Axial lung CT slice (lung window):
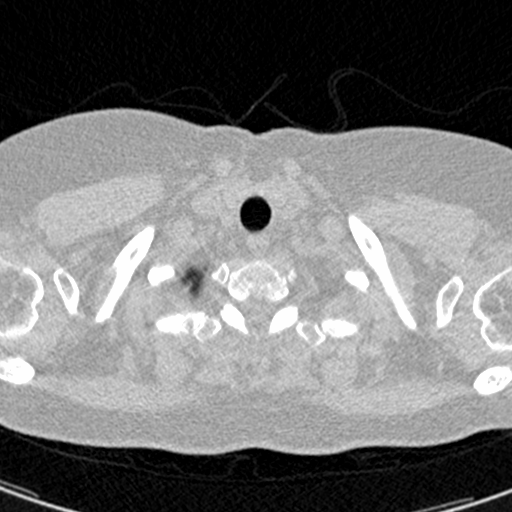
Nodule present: no